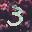
Label: 3